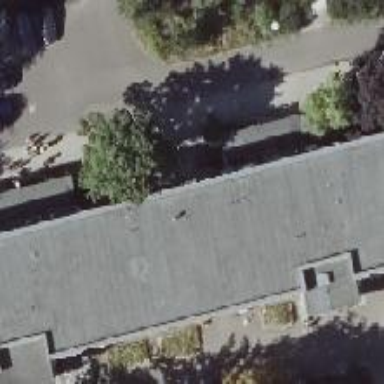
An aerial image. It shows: Part of building is shown in the image.